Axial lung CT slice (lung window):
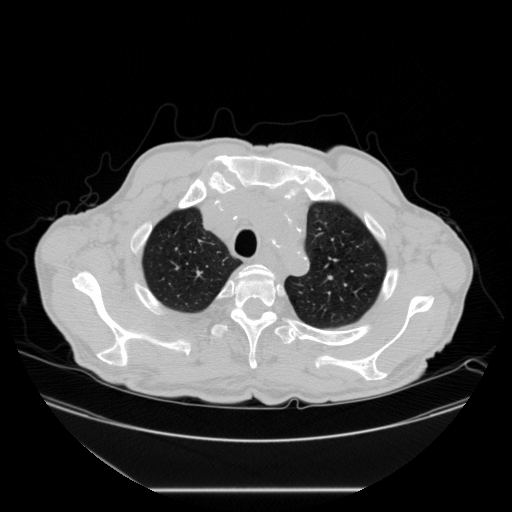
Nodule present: no